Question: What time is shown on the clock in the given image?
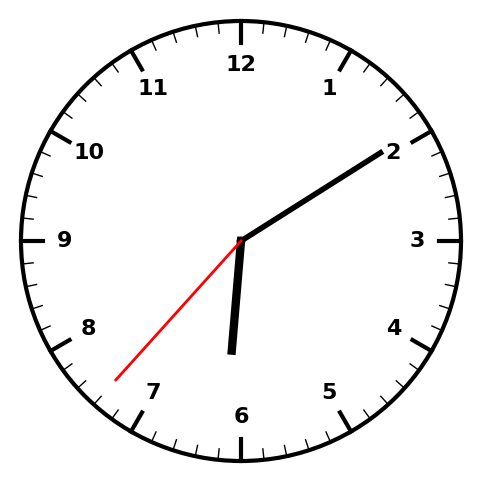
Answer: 06:09:37